Question:
'ComboPooledDataSource' implements 'javax.sql.datasource' and type is not allowed as an attribute accorind got intellij. I am using the full spring stack version 3.1
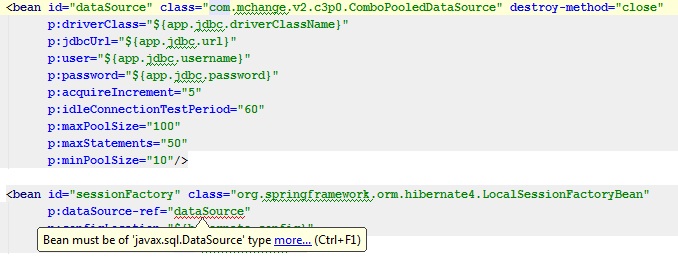
Answer: Try adding this property to the 'dataSource' bean:
'''
<b:property name="expectedType" value="javax.sql.DataSource"/>
'''